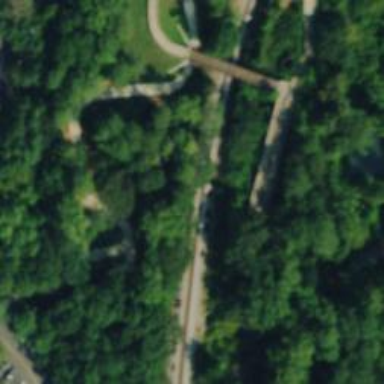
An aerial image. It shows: Bridge over cycleway track.